Field crop: tomato
Growth stage: 2
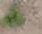
Species: solanum